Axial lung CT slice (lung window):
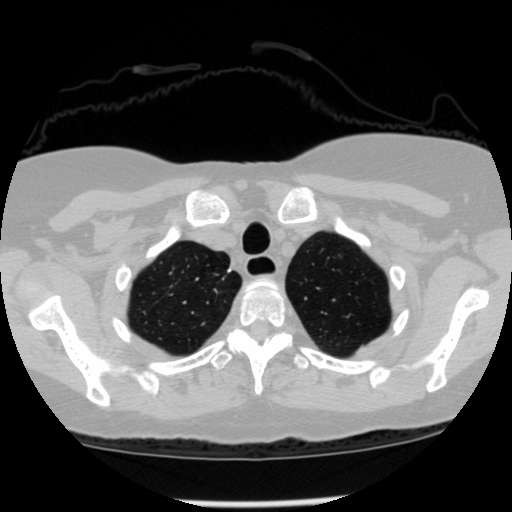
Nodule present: no